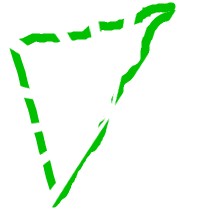
Shape: triangle